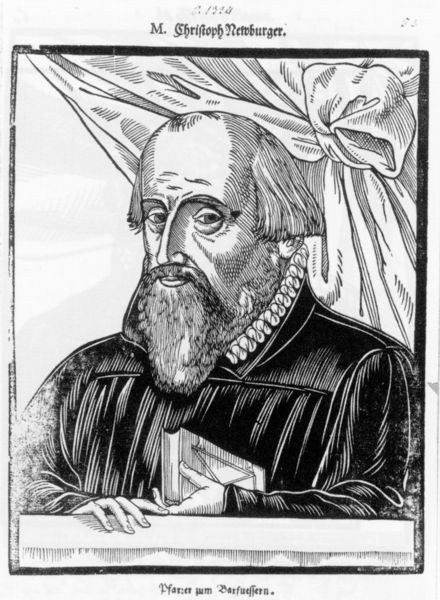
Titel: Bildnis des Christoph Neuberger
Künstler: Hans d.Ä. Schultes
Institution: (Seriendruck)
Schlagwörter: dunkel, hand, mann, umhang, weiß, finger, frisur, haar, hell, mund, nase, ohr, profil, schwarz, stirn, tisch, zeichnung, blick, tuch, schleife, bart, schnurrbart, arm, arme, augen, bibel, falten, halten, kleidung, knoten, kragen, mensch, rahmen, vollbart, ärmel, bild, bildnis, halskrause, hände, portrait, porträt, signatur, vorhang, brüstung, kirche, geistlicher, gewand, haare, kutte, mantel, lächeln, holzschnitt, schrift, wangen, grafik, graphik, schattierung, falte, inschrift, glanz, glatze, robe, dreiviertelprofil, buch, druck, schwarz weiß, radierung, stich, dreiviertel, illustration, text, hässlich, stehkragen, krause, halbglatze, schläfe, talar, pfarrer, mittelalter, priester, heiliger, gelehrter, vorhand, filigran, kupferstich, vorhanf, gebetbuch, repräsentativ, symbolisch, schaube, christoph, protestant, mann bart, reinessance, ratsherr, dreieckiger kopf, geistlichewr, mnd, nettburger, neuburger, poträit, redburger, retburger, persönlich, feine linienführung, geraft, rettenburger, neunburger